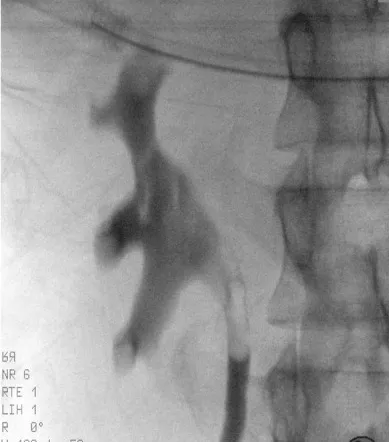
Fluoroscopy imaging confirming filling defect.
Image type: radiology (x_ray)